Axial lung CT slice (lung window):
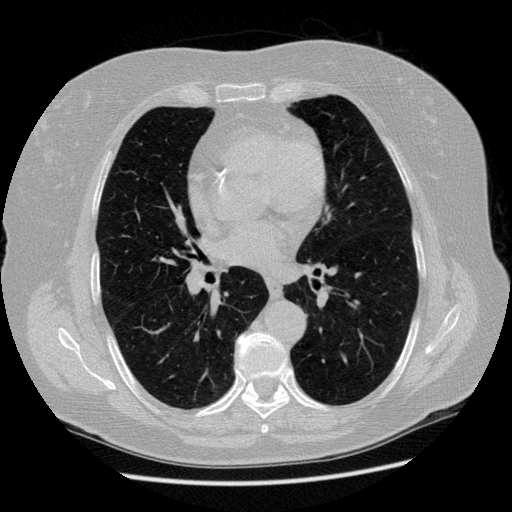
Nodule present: no